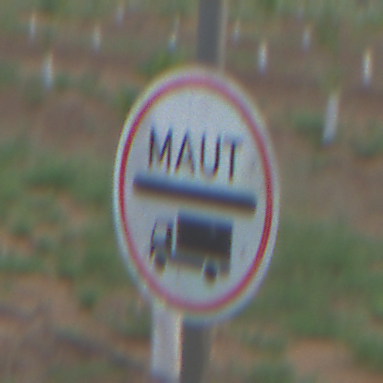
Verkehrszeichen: Mautpflicht
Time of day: SunriseSunset
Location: Outdoor (Nature)
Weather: PartlyCloudy
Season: NotSpecified
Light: Natural